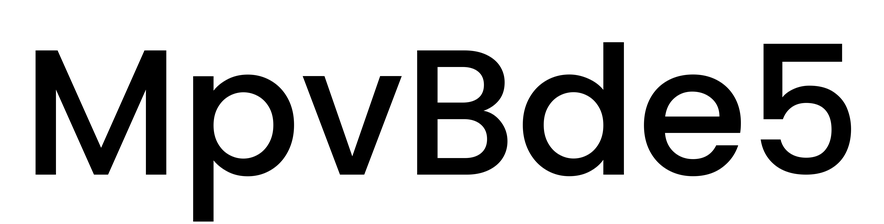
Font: Poppins-Medium